Question: Ho i can parse site, if on it missing class and id. xpath dont work too, or i do something wrong.
I want get info about game - system requiments, data and other information. How i can do this so that output looks like in the desription?

My full code - <URL>
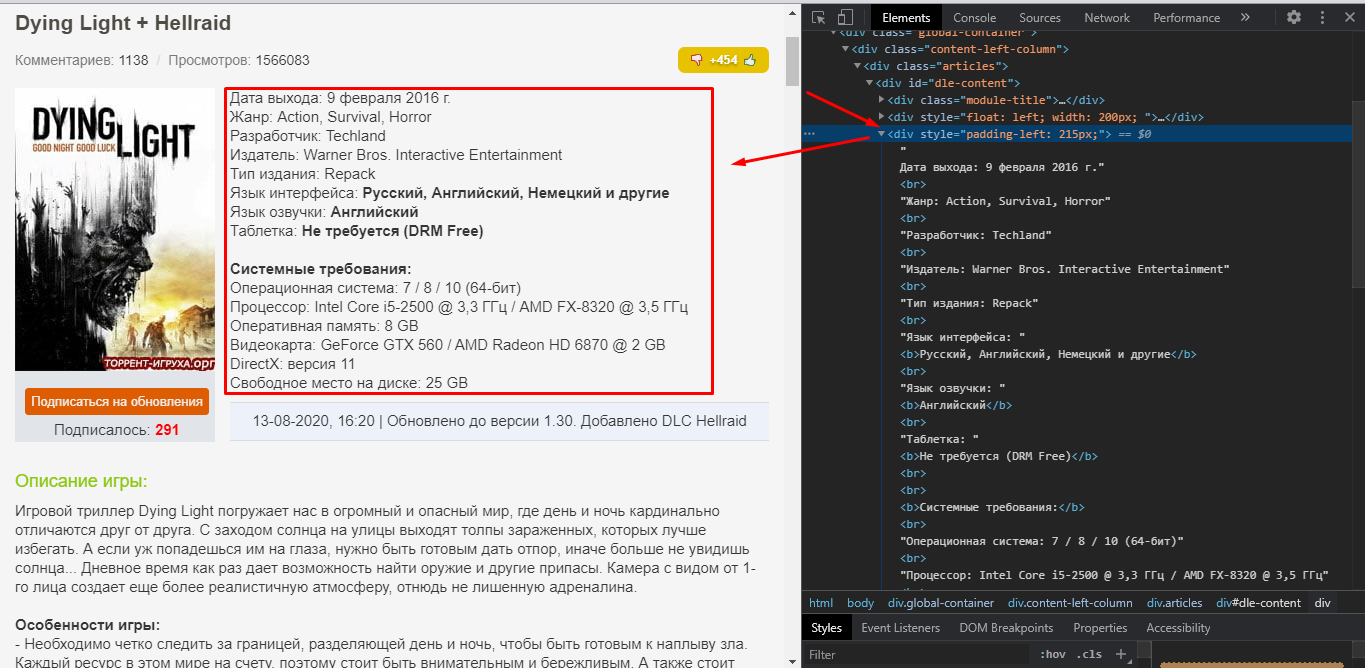
Answer: You can use the css selector '#dle-content > div:nth-child(3)' to locate this element.
'''
divtext = soup.select('#dle-content > div:nth-child(3)')[0].text
'''
Output-
'''
'
Data obnovleniia: 2019Zhanr: Action, Tank, 3D, Online-onlyRazrabotchik: Wargaming.netIzdatel'stvo v Rossii: Wargaming.netTip izdaniia: LitsenziiaIazyk interfeisa: RusskiiIazyk ozvuchki: RusskiiTabletka: Ne trebuetsiaSistemnye trebovaniia:Operatsionnaia sistema: XP / Vista / 7 / 8 / 10Protsessor: Pentium 4 2,4 GHzOperativnaia pamiat': 4 GbVideokarta: 512 Mb - 1024 Mb / nVIDIA / ATI Radeon®️Zvukovaia karta: Zvukovoe ustroistvo DirectX®️ 9.0sSvobodnoe mesto na zhestkom diske: 16 Gb
'
'''